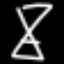
Label: hourglass